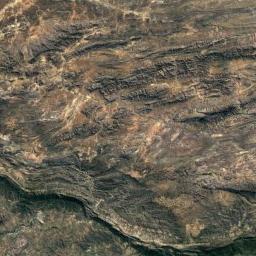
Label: mountain